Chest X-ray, PA view. Patient: 56 years old, sex M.
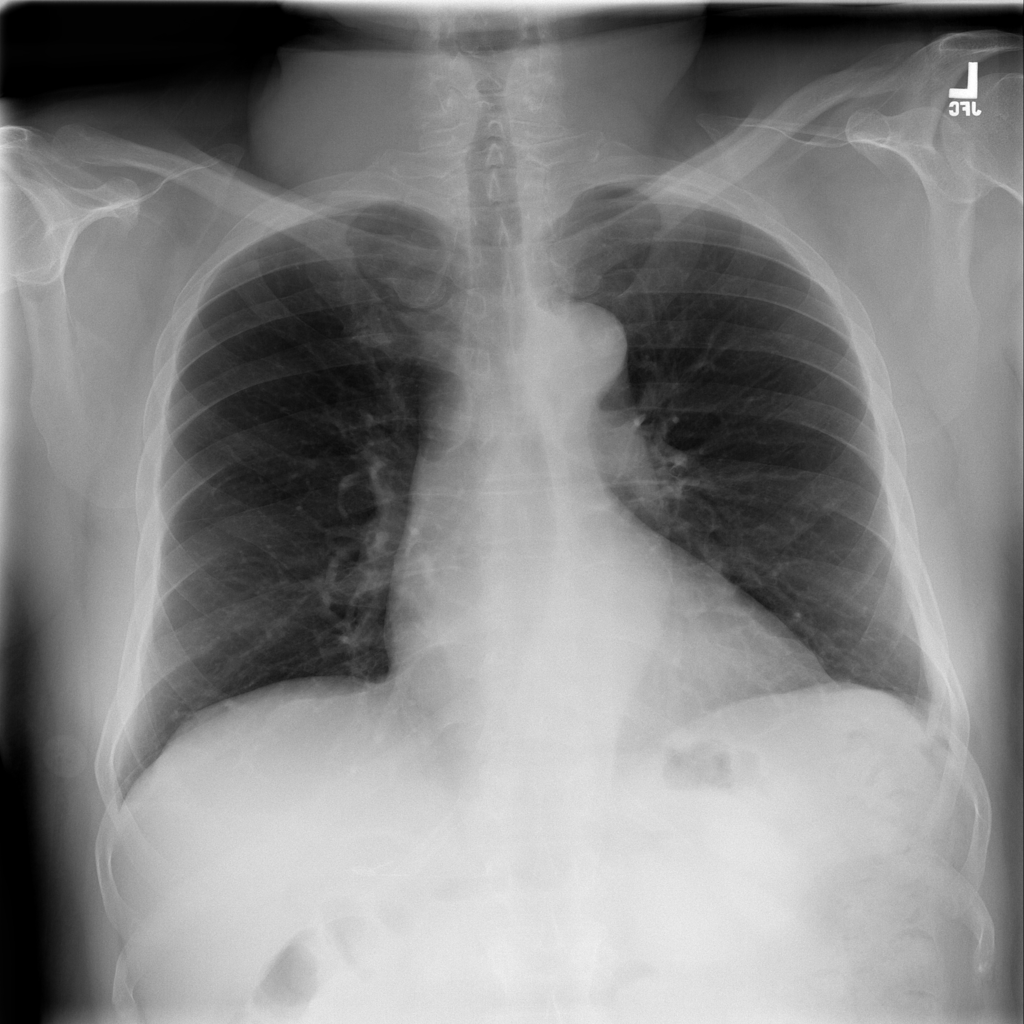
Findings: No Finding